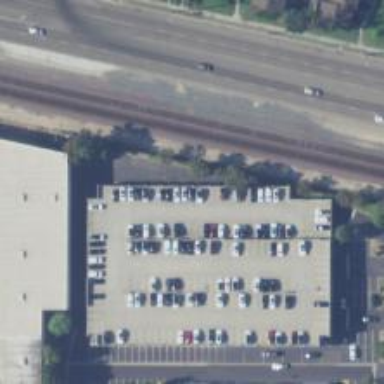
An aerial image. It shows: Multi-storey parking building.